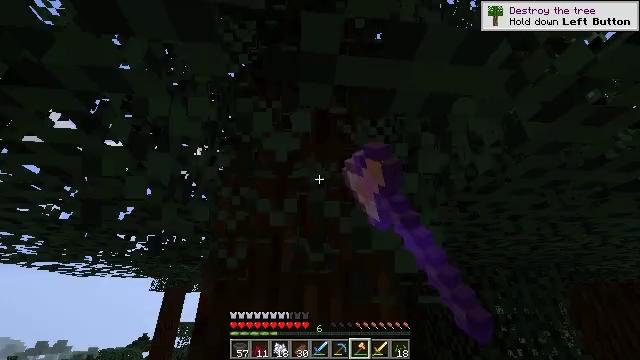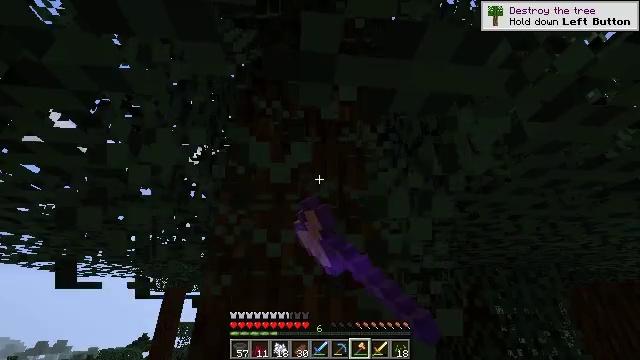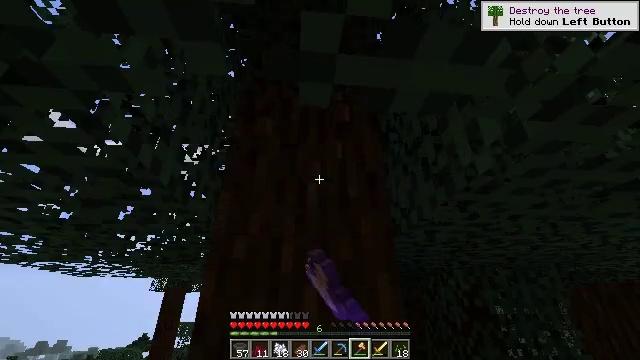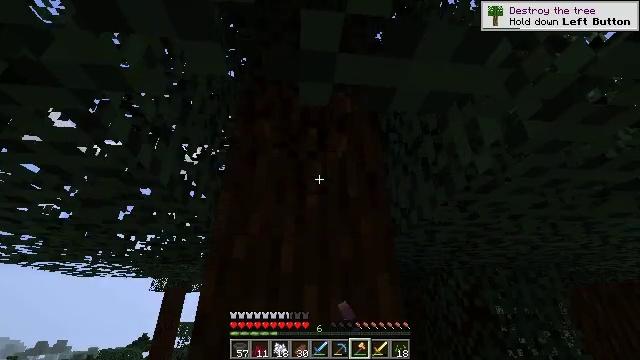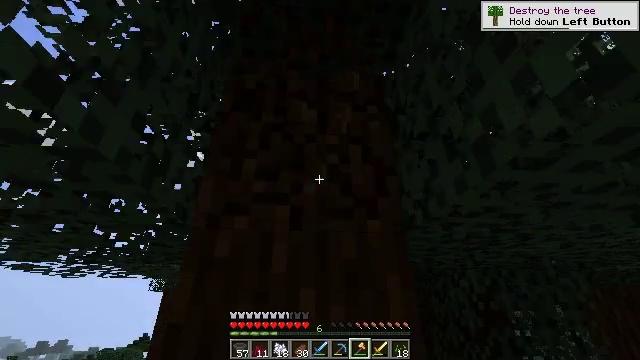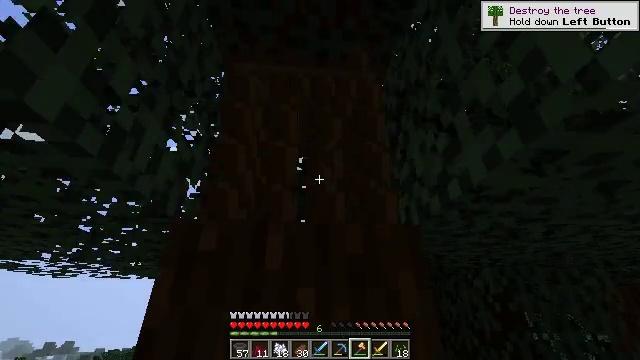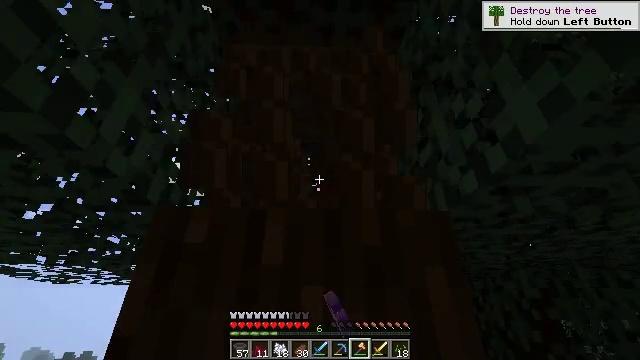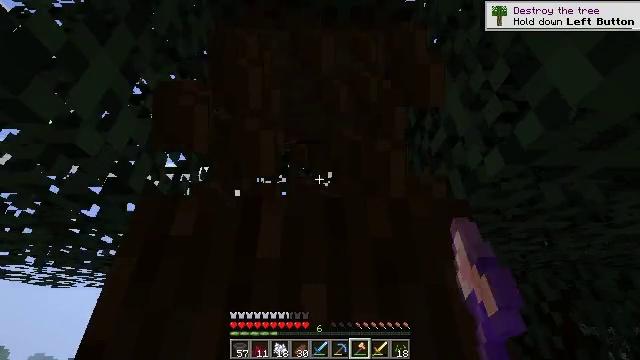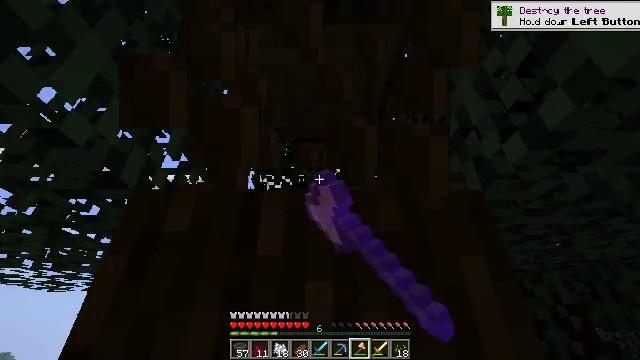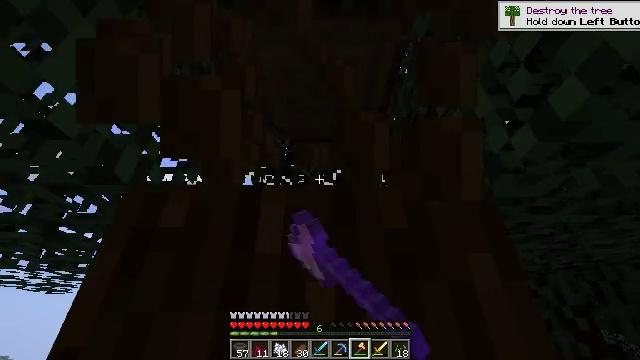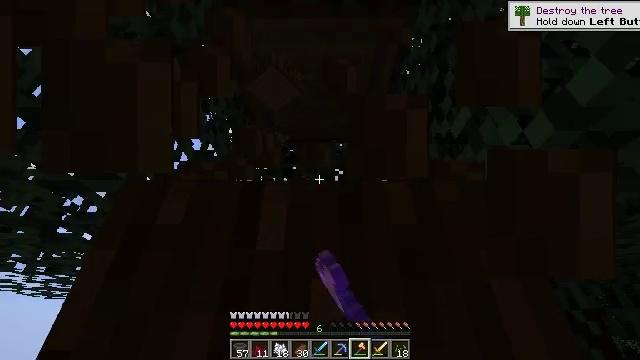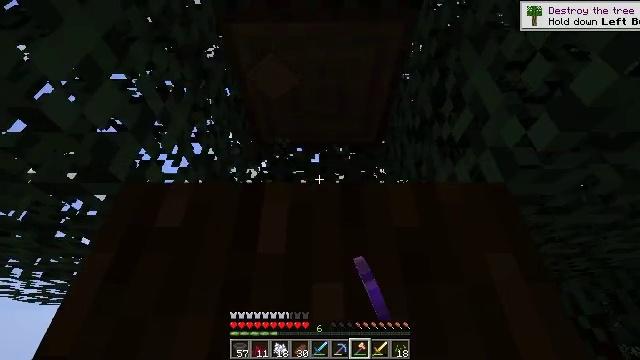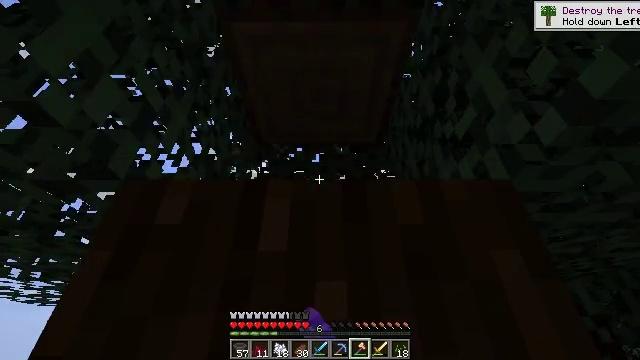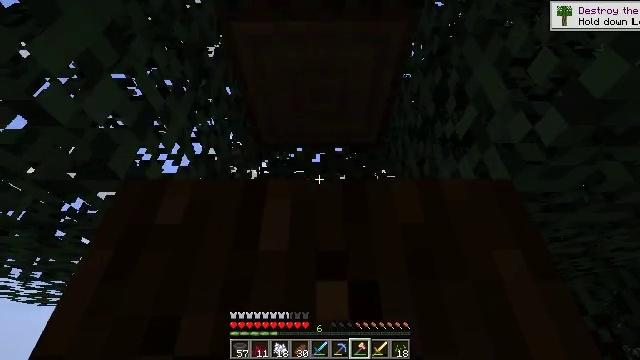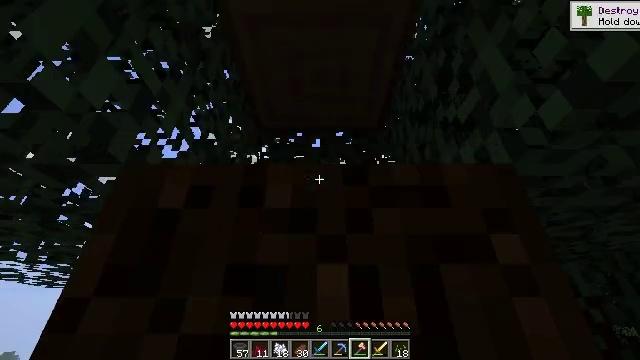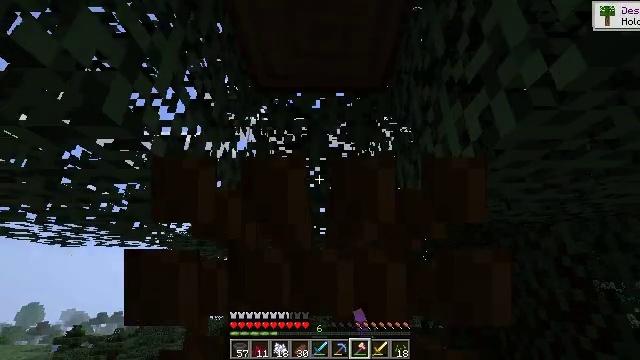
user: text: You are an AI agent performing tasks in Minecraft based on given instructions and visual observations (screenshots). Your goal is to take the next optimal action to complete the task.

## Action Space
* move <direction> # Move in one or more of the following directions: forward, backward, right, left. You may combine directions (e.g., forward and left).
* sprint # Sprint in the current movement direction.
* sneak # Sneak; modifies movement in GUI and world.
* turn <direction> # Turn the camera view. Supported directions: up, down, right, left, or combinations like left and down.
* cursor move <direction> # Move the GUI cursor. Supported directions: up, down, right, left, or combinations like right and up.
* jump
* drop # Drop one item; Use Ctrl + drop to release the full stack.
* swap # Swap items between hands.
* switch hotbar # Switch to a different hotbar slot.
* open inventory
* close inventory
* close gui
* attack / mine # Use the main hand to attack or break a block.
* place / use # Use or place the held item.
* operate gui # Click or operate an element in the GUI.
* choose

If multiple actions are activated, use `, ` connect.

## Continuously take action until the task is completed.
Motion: motion action
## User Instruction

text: Chop down the spruce log.
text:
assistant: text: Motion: attack / mine
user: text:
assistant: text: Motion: attack / mine
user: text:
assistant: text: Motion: move forward, attack / mine
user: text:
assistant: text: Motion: move forward, attack / mine
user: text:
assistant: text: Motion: move forward, attack / mine
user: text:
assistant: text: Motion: move forward, turn left and up, attack / mine
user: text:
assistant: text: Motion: attack / mine
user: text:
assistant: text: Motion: turn up, attack / mine
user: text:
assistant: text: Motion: attack / mine
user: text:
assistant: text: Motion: turn up, attack / mine
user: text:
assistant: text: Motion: turn up, attack / mine
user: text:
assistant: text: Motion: attack / mine
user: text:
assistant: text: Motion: attack / mine
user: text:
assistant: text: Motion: turn down, attack / mine
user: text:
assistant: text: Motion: turn down, attack / mine
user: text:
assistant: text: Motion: turn down, attack / mine
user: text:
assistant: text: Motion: turn down, attack / mine
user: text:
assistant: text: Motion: attack / mine
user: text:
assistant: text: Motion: attack / mine
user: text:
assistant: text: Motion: attack / mine
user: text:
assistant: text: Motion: attack / mine
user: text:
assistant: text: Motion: turn right and down, attack / mine
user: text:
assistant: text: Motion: turn right and down, attack / mine
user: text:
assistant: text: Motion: turn down, attack / mine
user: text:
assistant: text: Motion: turn down, attack / mine
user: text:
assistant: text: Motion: turn down, attack / mine
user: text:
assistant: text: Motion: turn down, attack / mine
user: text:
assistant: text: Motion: attack / mine
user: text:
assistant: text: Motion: attack / mine
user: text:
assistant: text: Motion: attack / mine